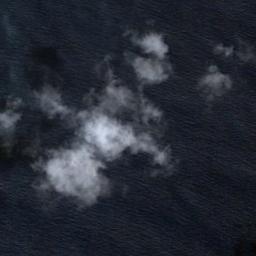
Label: cloud